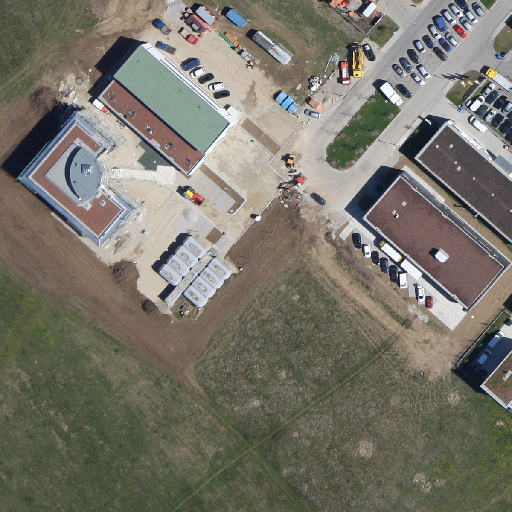
Referring expression: vehicle in the parking area